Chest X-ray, AP view. Patient: 47 years old, sex M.
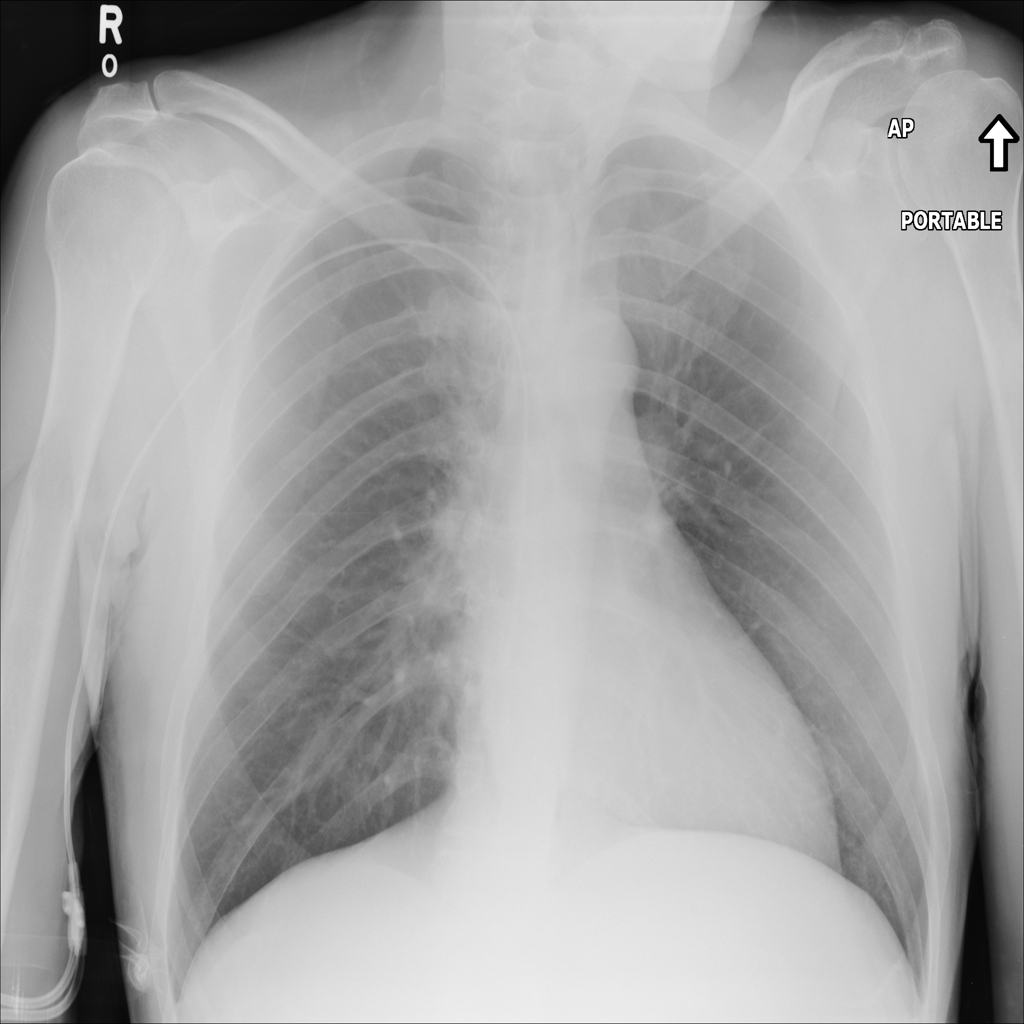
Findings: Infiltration